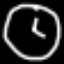
Label: clock